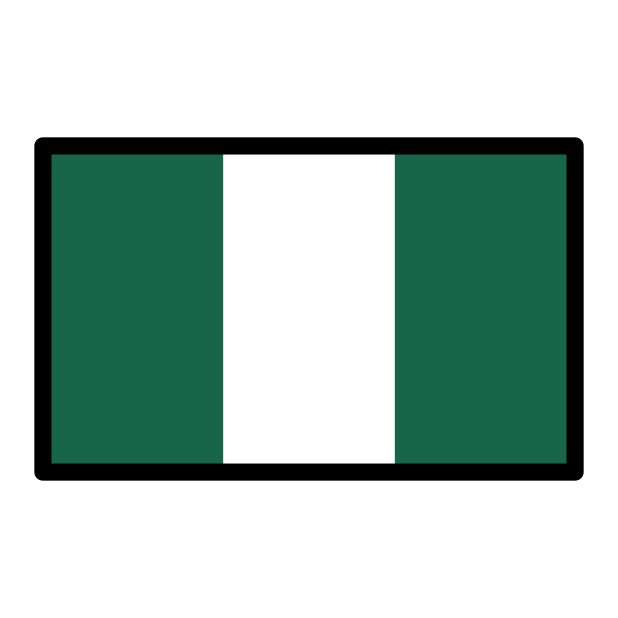
flag: Nigeria